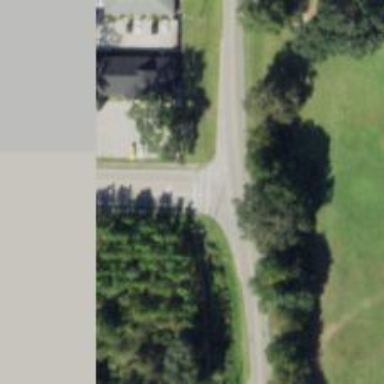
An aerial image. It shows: Stop road.